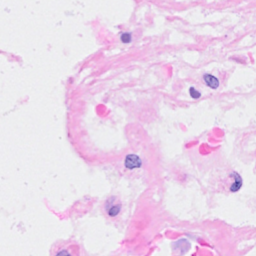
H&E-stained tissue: Breast